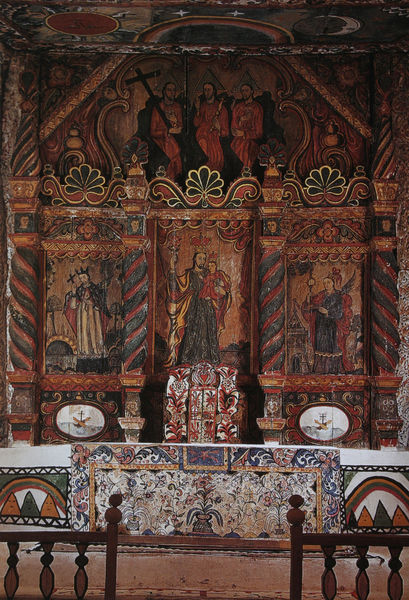
Titel: Retabel
Standort: Old Laguna Pueblo (New Mexico)
Institution: San José
Schlagwörter: blau, blätter, feuer, flügel, gemälde, gott, gruppe, himmel, weiß, gelb, menschen, ocker, blumen, braun, bunt, holz, männer, schwarz, säule, säulen, zeichnung, blüte, blüten, dach, rot, tuch, zaun, beige, fächer, malerei, muster, ornament, teppich, alt, felder, gitter, kirche, sonne, figur, gold, decke, drei, kind, personen, blatt, pflanzen, krone, renaissance, kreis, engel, schwung, farbig, bilder, stab, russland, figuren, könig, thron, dekor, floral, ornamente, wandmalerei, geländer, bemalt, foto, fotografie, nische, mond, kreuz, balustrade, halbmond, sterne, altar, kathedrale, schnitzerei, arabisch, kreuze, nimbus, christus, jesus, götter, mittelalter, chor, kapelle, ballustrade, könige, volute, männder, heilige, muschel, fresko, holzwand, heilig, maria, madonna, fotographie, erzengel, tempera, wandbehang, verzierungen, ikone, geschnitzt, altarbild, tryptichon, akanthus, deckenmalerei, regenbogen, baluster, medaillons, gesprenge, dreifaltigkeit, retabel, stifter, ikonen, tryptischon, triptychon, palmette, triptichon, passion, antependium, orthodox, altarretabel, heile, hielige, majestas, palmenblätter, salomonische säulen, ikonostase, ikonostas, balustrrade, chridtus, drei heiligen könige, gedrehte säule, gedrhte säulen, holzretabel, katholische kirche, ortodox, schranken, 18. jahrhundert, altarbiöd, lettna